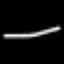
Label: line